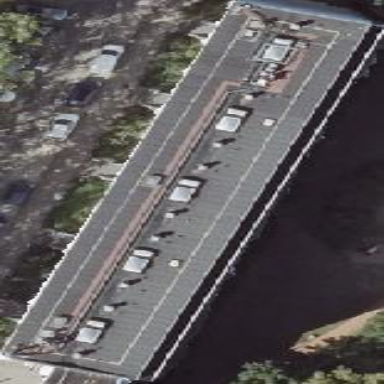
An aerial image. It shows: Apartment building with flat roof.